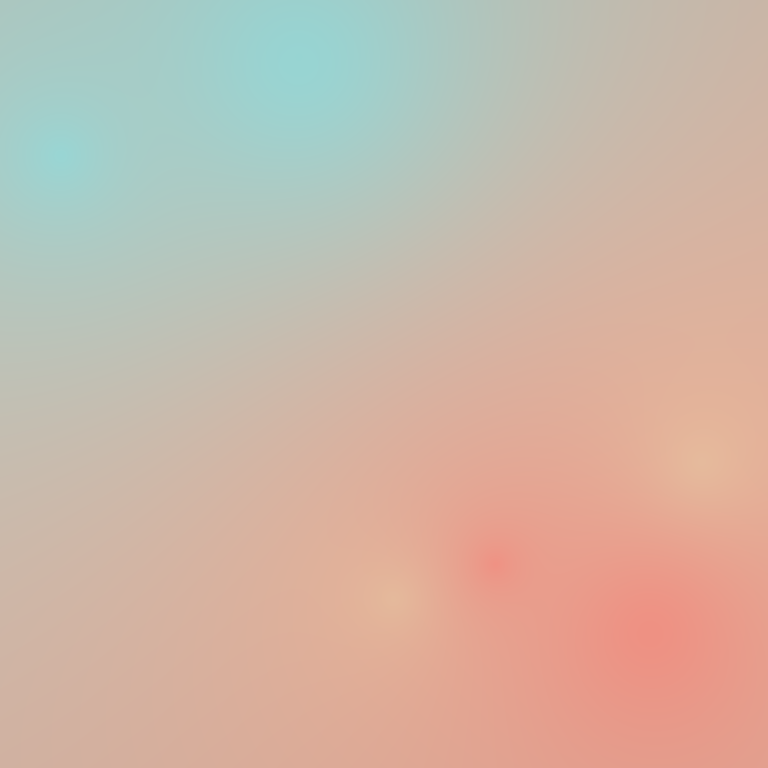
Abstract light effect, smooth gradient from soft teal to warm coral, serene atmosphere, diffuse glow, no room, no furniture, no objects.